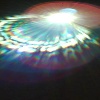
Label: sunburn